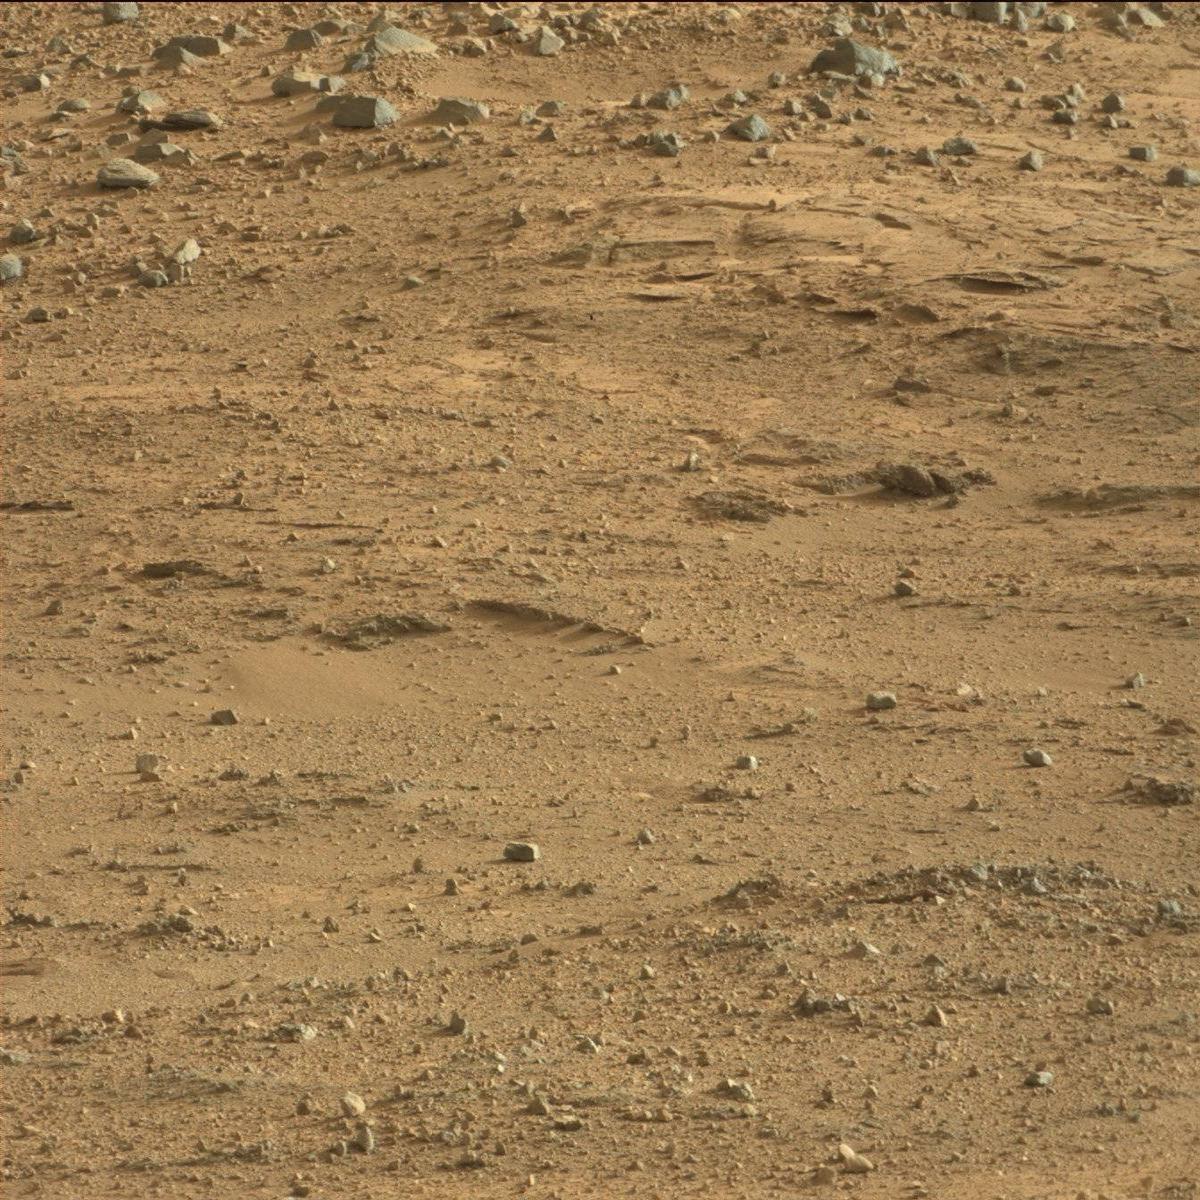
Terrain classes present: Bedrock, Rock, Sand / Soil